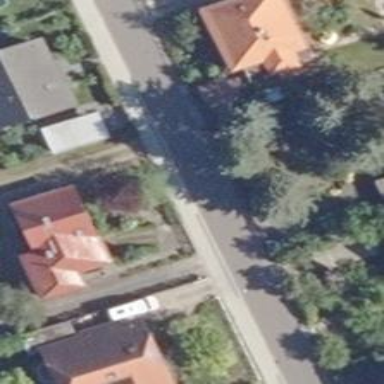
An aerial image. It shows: Smooth asphalt road in residential area.